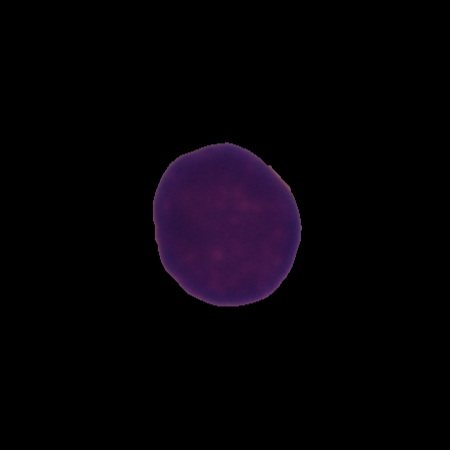
Label: healthy